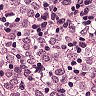
Metastatic tissue present: yes